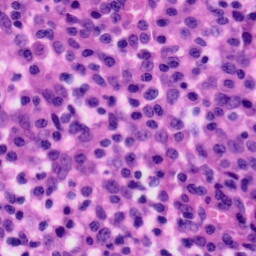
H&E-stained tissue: Tonsil